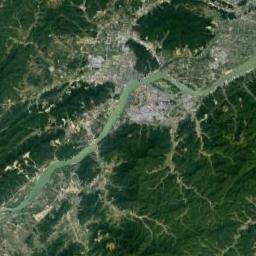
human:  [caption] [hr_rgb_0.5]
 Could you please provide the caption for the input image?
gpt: Lots of trees are around the river .

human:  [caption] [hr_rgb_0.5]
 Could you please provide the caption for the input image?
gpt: A winding, Light green river, With green mountains and bustling cities on both sides .

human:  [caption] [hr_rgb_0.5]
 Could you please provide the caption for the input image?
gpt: The green river with a winding bank goes through the mountainous area covered with vegetation .

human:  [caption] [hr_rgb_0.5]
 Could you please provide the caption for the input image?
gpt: The river goes through the budding grass and lines of bare land .

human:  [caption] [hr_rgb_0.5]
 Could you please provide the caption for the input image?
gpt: There are many green trees and meadows around the river .